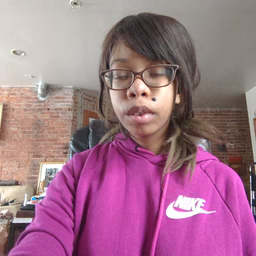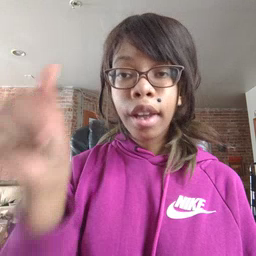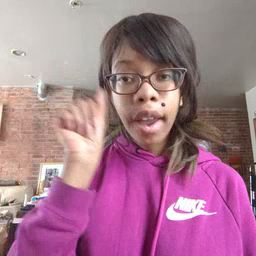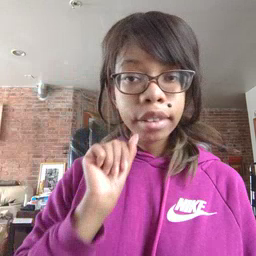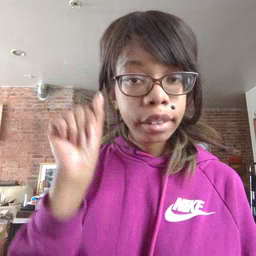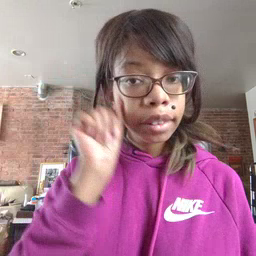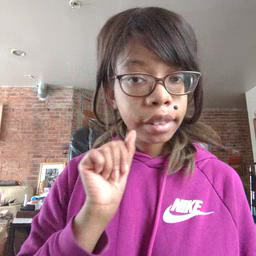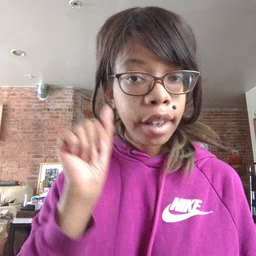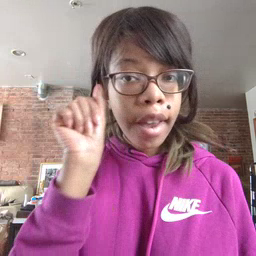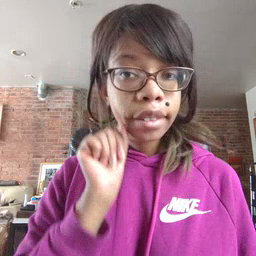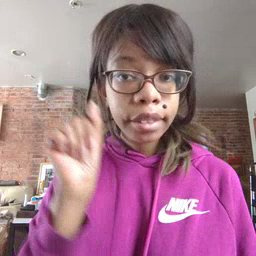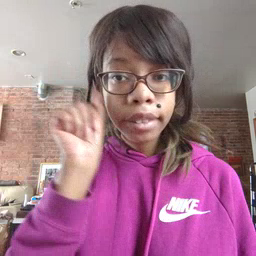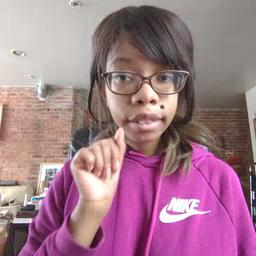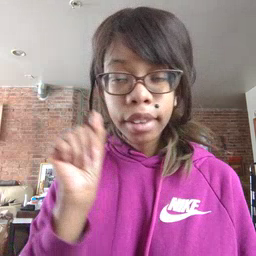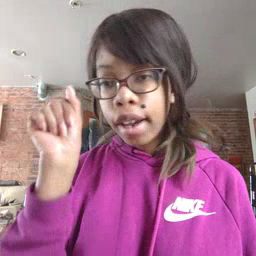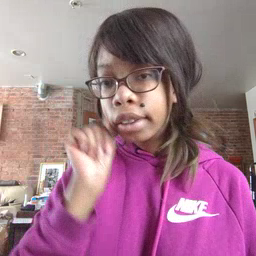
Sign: aunt